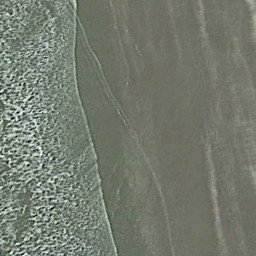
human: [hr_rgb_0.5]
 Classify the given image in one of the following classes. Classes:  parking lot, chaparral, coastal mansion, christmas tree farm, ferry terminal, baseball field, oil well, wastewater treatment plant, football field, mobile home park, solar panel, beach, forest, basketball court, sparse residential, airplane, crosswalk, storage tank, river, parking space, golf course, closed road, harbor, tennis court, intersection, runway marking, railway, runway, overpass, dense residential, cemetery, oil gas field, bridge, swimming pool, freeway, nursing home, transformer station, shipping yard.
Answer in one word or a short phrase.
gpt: beach